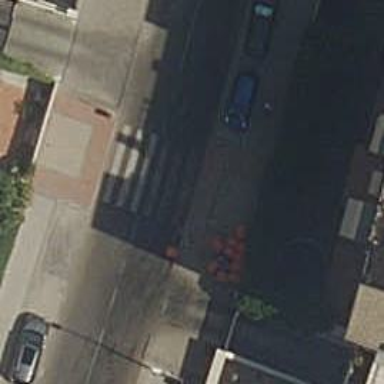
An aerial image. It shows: Zebra crossing on footway.